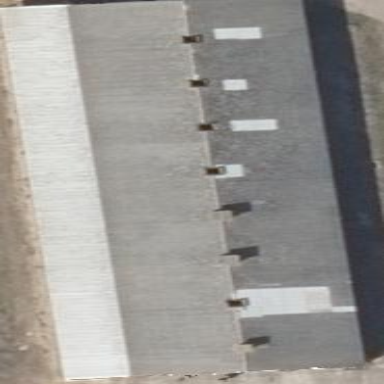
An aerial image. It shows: Cowshed building with gabled grey roof oriented along its length.